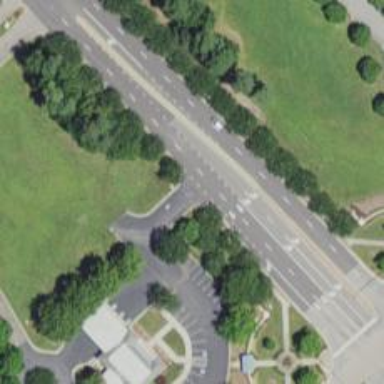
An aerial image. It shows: Unmarked road crossing.